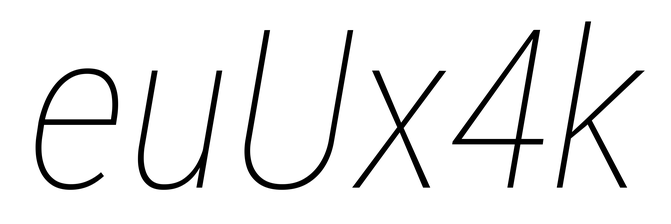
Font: Roboto-Italic_Condensed_Thin_Italic